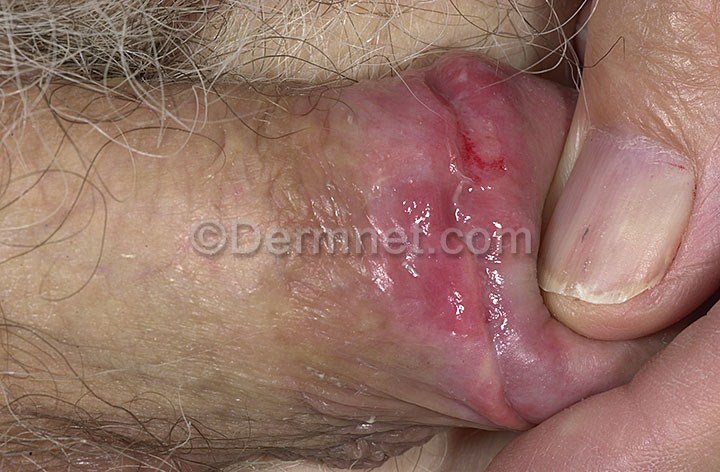
Disease: Cellulitis Impetigo and other Bacterial Infections